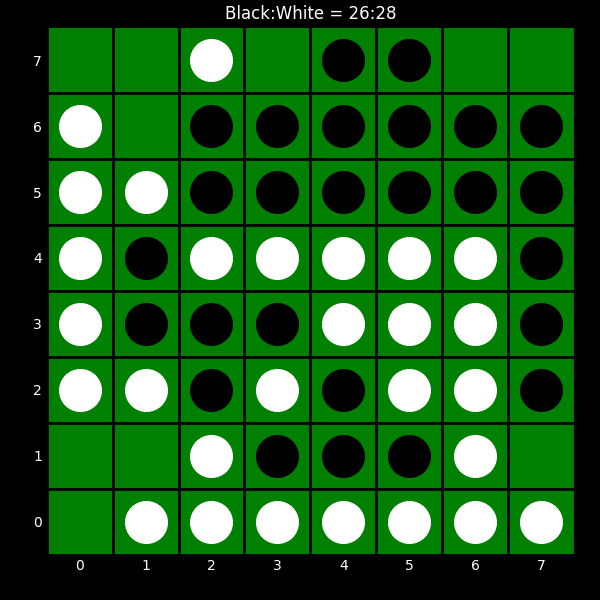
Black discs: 26
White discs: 28